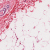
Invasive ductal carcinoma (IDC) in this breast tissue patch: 0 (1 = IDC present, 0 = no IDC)